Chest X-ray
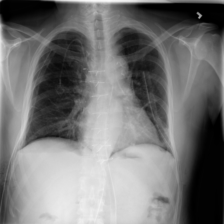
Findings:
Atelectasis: negative
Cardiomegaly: negative
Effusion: negative
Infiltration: negative
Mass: negative
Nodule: negative
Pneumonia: negative
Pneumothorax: negative
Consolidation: negative
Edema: negative
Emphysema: negative
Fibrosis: negative
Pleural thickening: negative
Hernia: negative